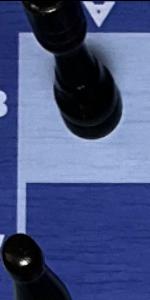
Label: Empty